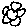
Label: flower